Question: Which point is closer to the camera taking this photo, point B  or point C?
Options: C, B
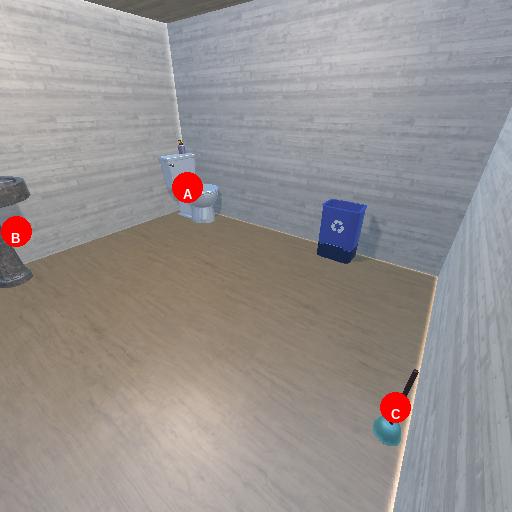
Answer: C